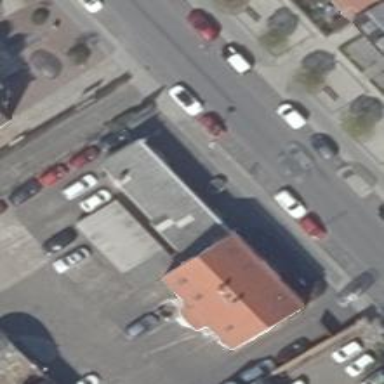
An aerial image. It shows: Retail building.